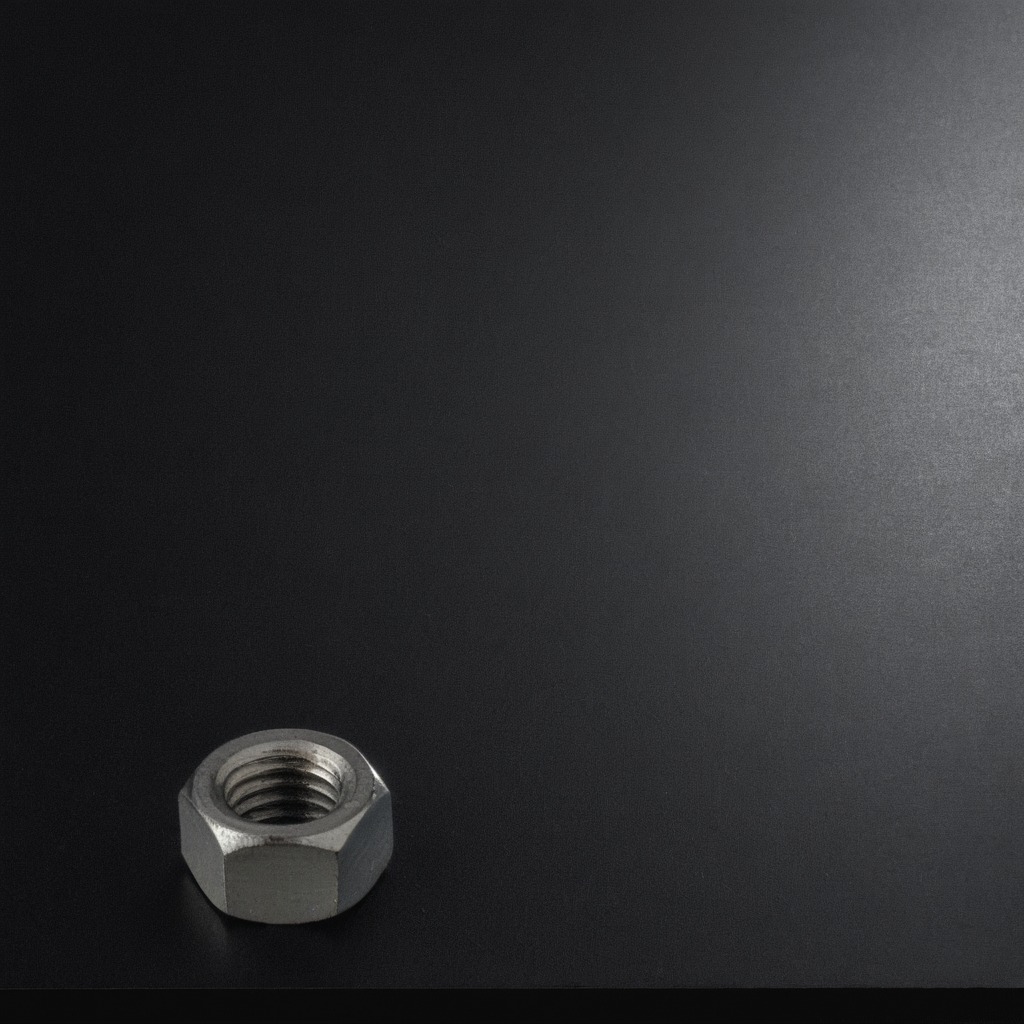
A metal nut is lying on the tabletop.